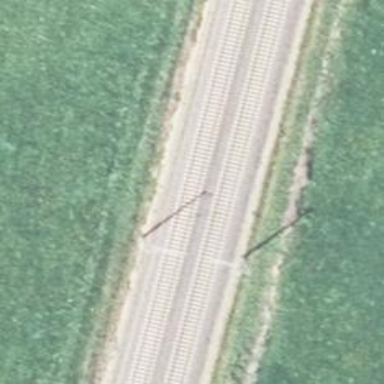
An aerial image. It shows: Railway track with contact lines for electrification.